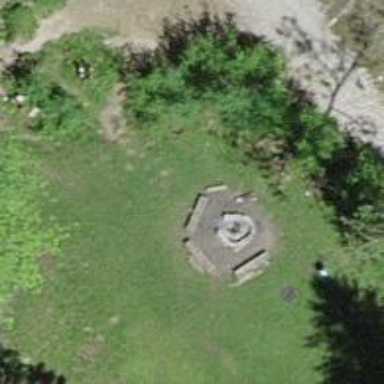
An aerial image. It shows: Picnic site with barbecue grill available.